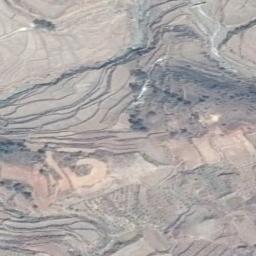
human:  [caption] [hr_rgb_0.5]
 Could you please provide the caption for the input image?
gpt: There is a terrace filled with water .

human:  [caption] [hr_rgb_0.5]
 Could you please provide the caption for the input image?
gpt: There are many green plants on the terrace .

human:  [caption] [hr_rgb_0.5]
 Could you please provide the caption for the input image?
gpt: A large layer of brown and green mixed terraces .

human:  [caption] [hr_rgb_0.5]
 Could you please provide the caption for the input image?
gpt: The bare terrace is next to some trees .

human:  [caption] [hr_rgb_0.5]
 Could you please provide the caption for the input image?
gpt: There are brown terraces of different sizes .